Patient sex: M
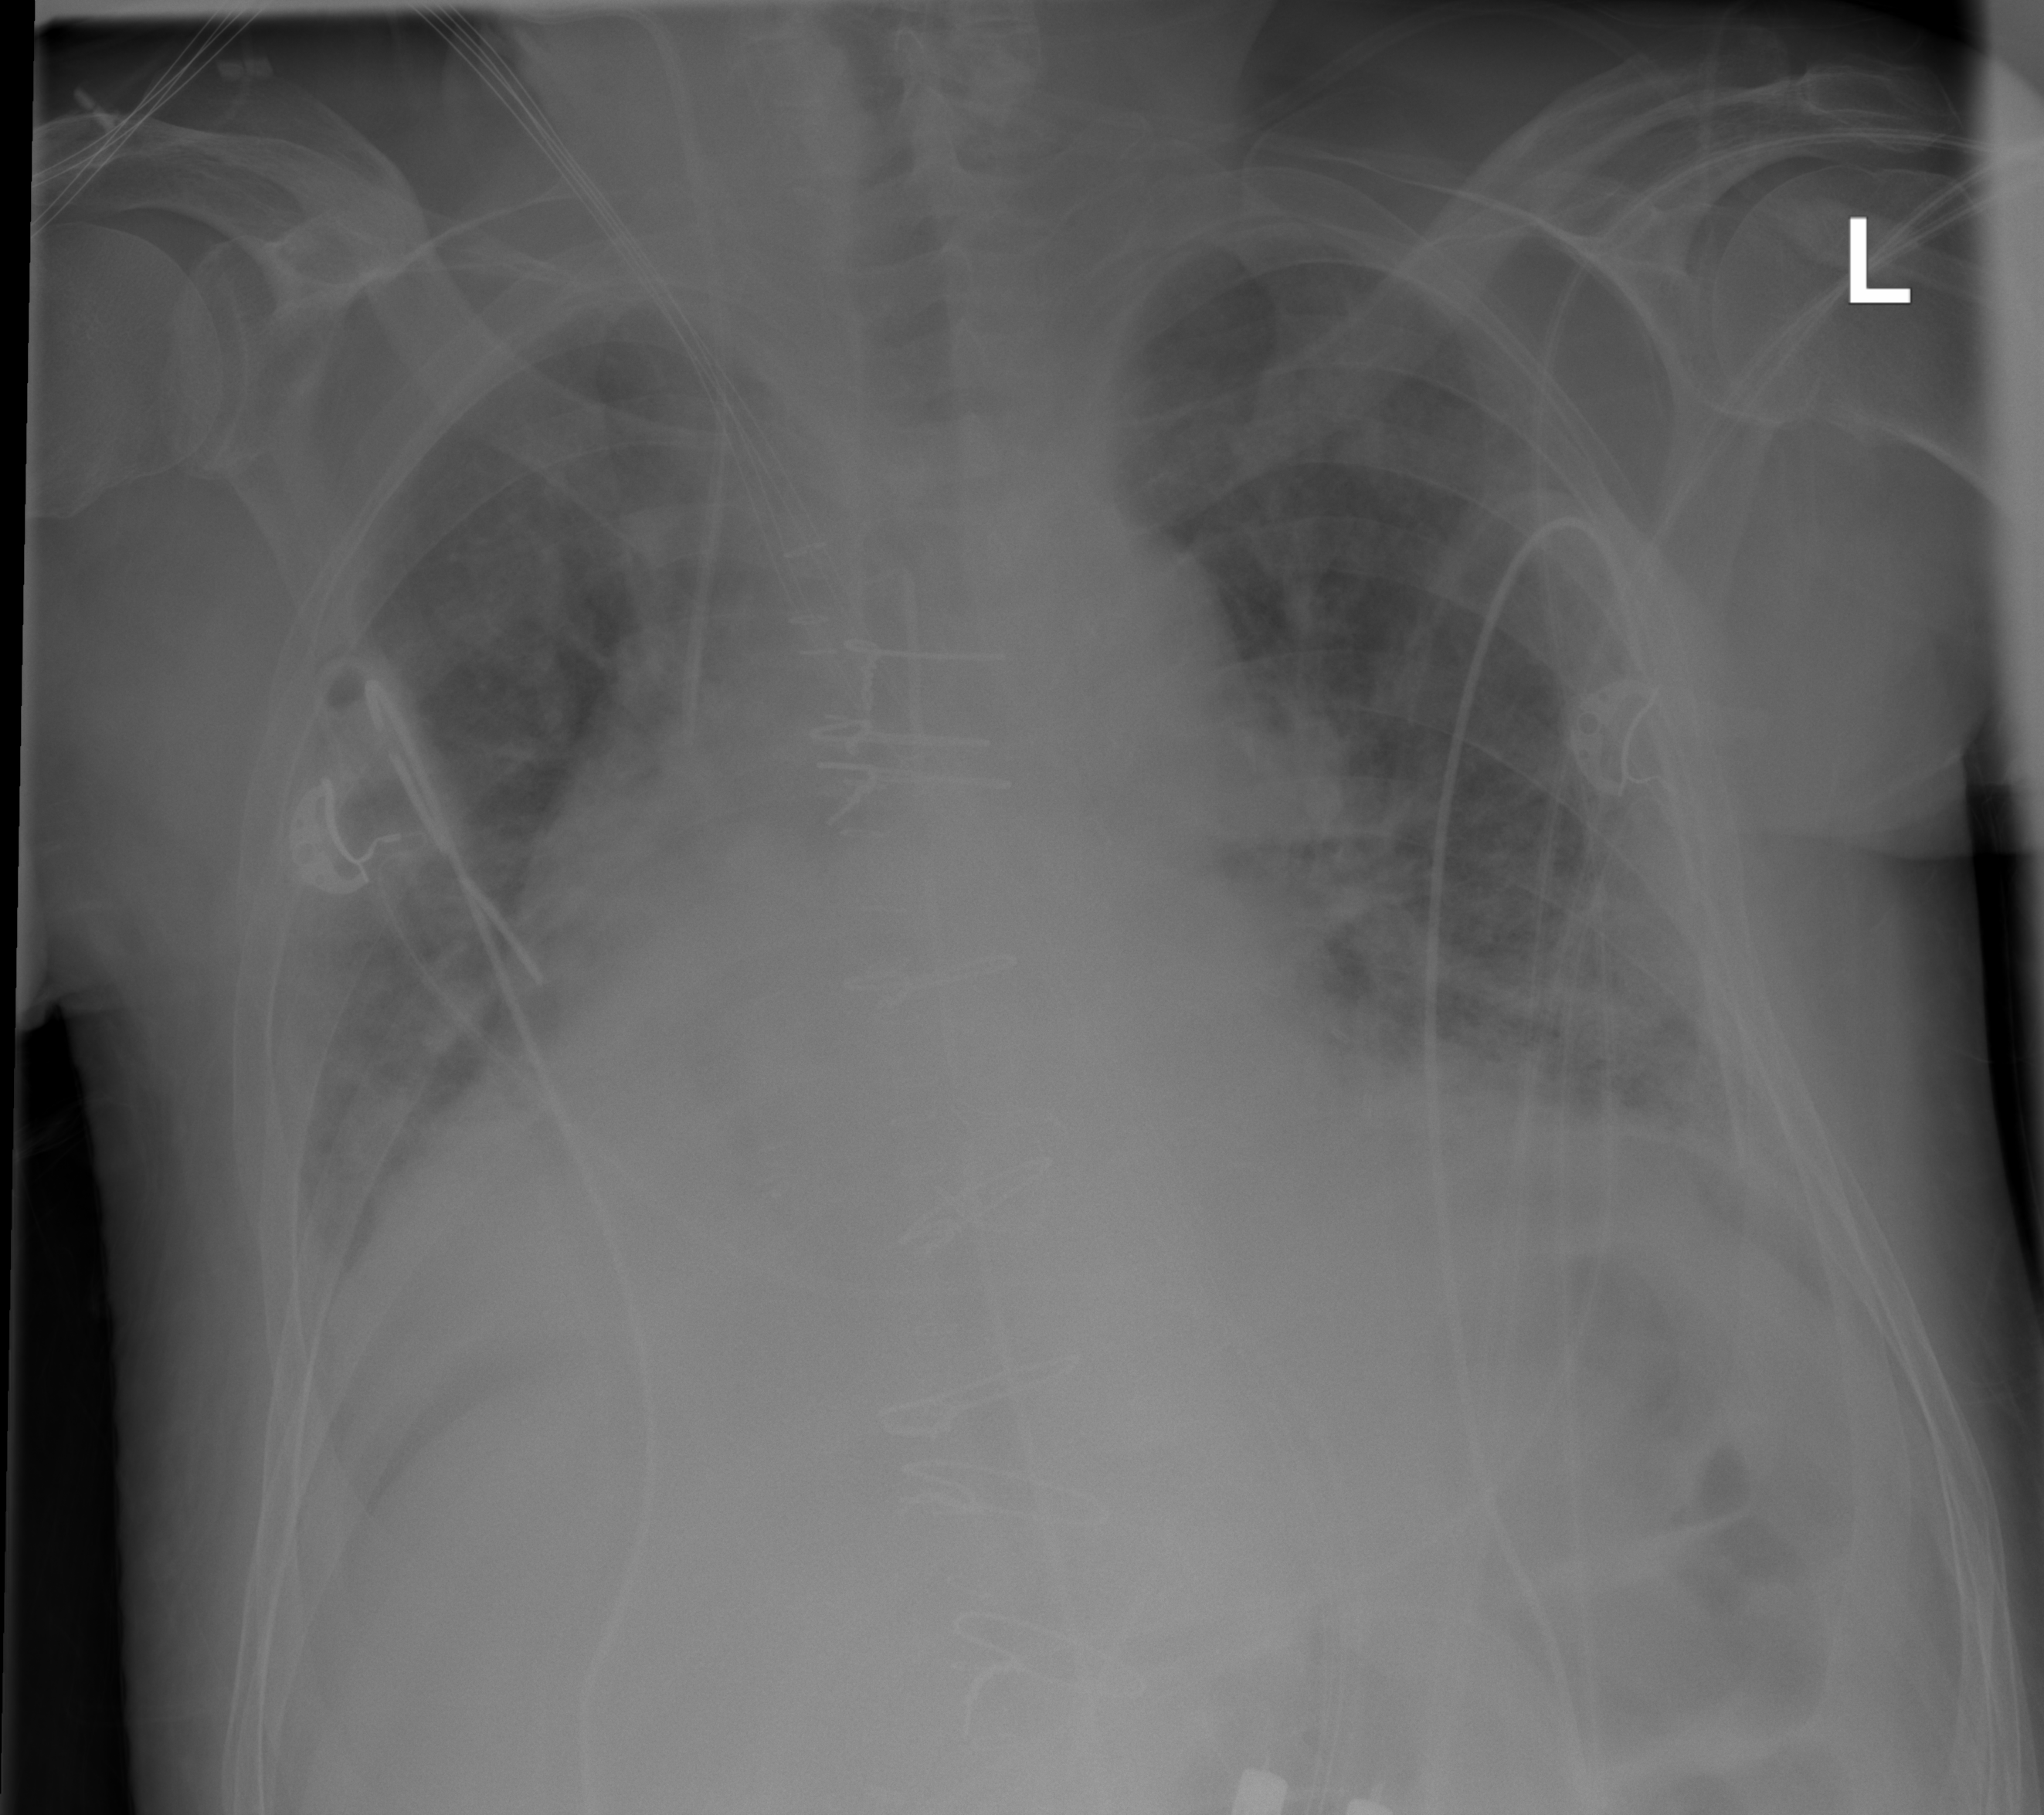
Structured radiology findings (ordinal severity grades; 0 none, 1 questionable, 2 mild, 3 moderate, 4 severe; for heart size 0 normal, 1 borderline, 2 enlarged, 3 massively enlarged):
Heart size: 2
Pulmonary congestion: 2
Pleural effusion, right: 2
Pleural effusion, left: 2
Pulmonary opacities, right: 2
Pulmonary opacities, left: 2
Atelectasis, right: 3
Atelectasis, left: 3